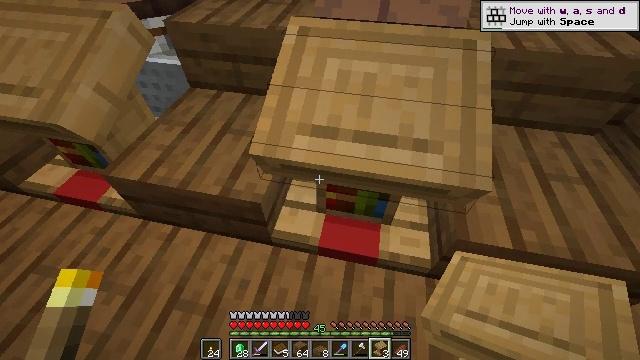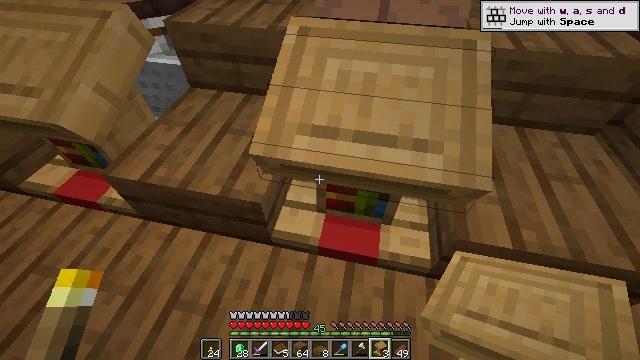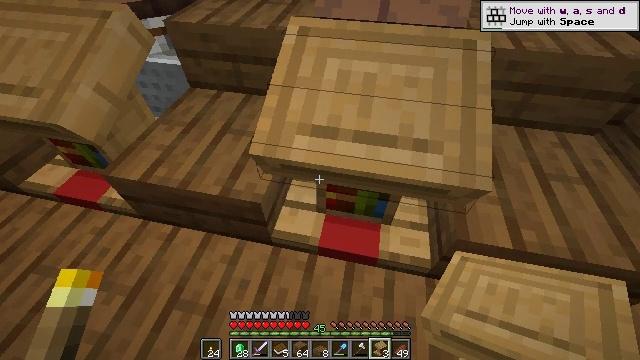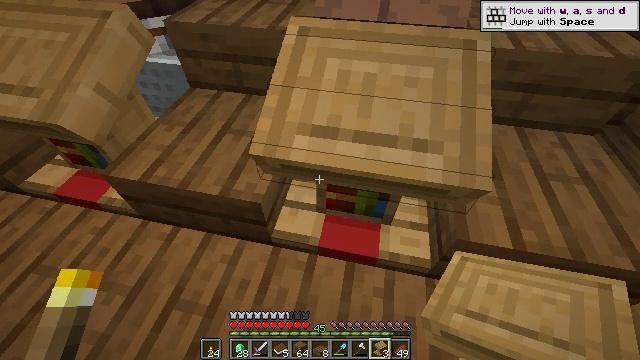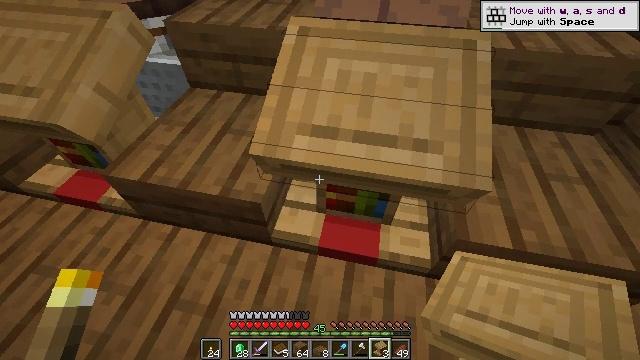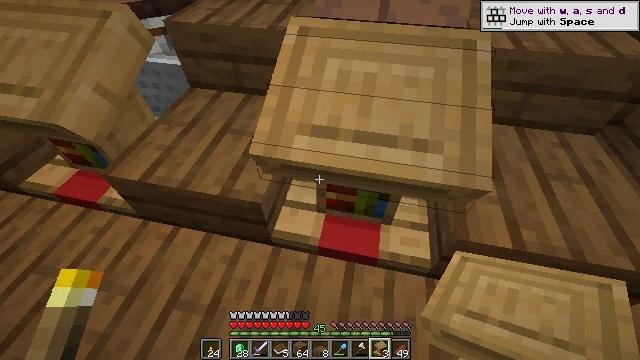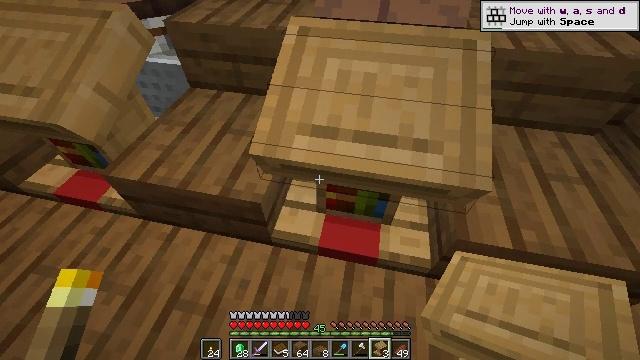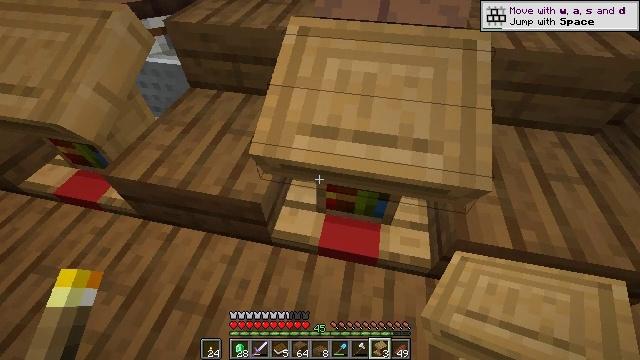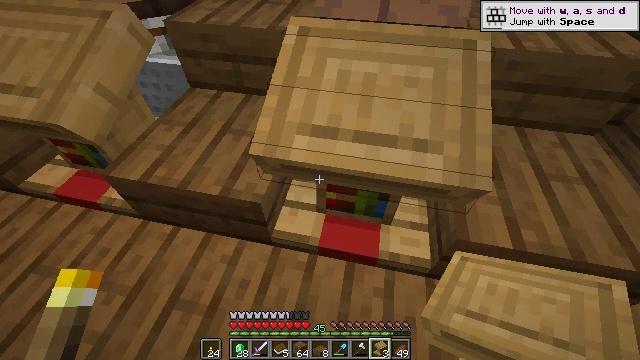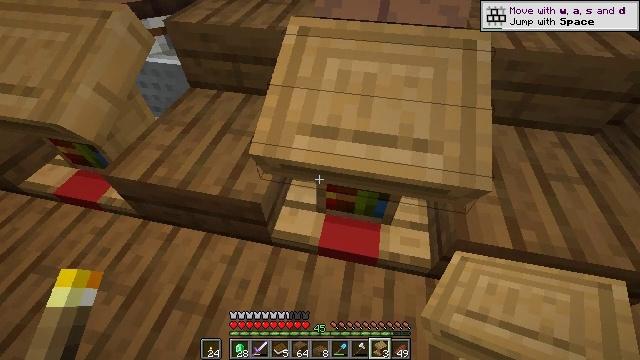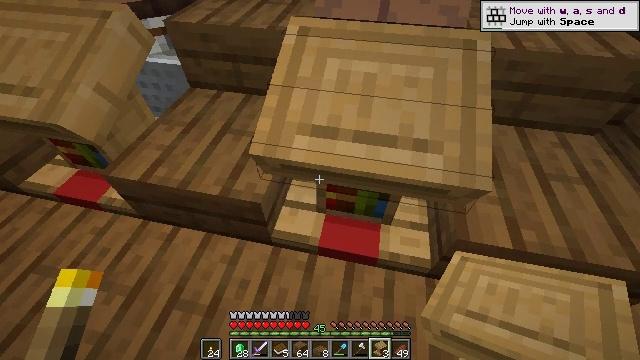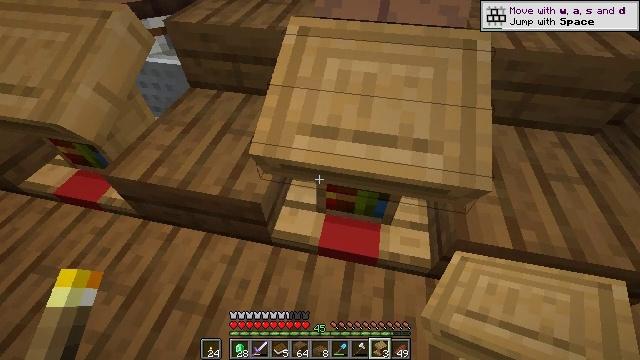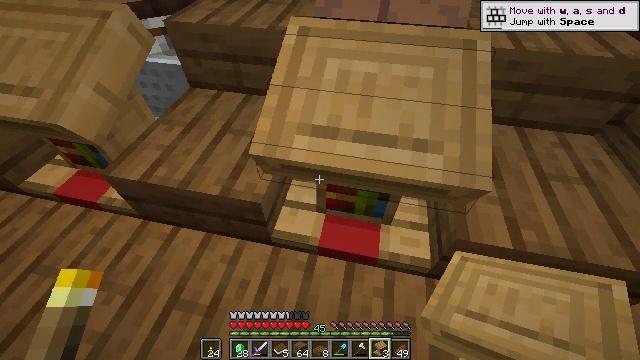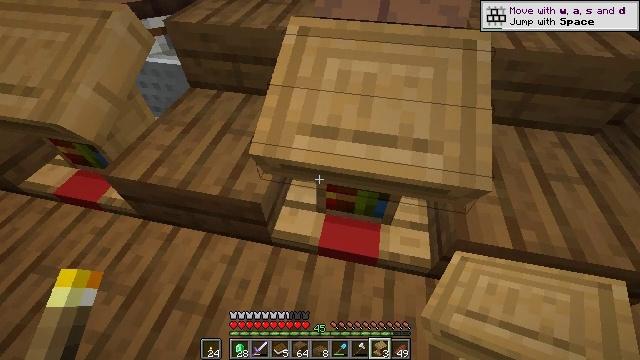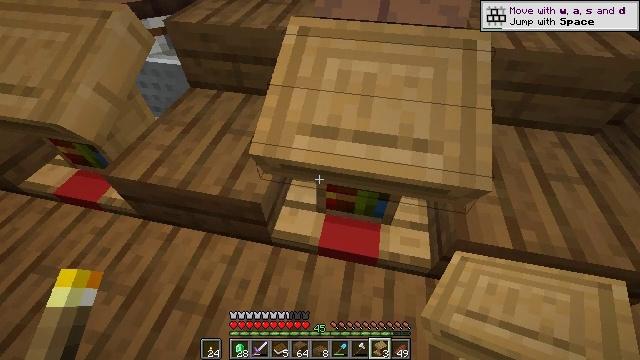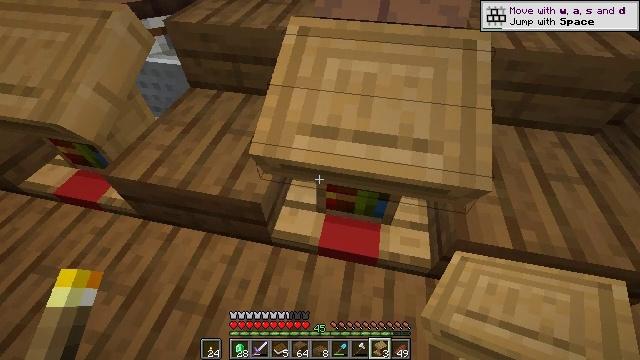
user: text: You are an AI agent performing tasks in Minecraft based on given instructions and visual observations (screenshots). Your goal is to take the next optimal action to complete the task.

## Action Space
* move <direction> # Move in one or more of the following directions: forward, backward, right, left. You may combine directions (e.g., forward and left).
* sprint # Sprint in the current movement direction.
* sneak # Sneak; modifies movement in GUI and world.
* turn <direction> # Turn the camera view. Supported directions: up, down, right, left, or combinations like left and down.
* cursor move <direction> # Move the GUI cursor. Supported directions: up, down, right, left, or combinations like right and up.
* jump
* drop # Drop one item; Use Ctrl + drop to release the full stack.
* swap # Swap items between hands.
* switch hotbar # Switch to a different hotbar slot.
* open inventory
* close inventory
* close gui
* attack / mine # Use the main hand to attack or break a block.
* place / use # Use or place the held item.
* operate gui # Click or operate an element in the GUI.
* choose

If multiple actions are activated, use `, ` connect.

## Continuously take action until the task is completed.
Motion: motion action
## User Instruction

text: Harvest spruce planks for building.
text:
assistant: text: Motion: no_op
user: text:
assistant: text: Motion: no_op
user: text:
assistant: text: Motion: no_op
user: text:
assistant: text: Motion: no_op
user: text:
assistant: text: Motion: no_op
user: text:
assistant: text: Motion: no_op
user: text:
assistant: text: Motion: no_op
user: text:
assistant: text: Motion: no_op
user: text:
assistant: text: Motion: no_op
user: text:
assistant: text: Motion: no_op
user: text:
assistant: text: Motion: no_op
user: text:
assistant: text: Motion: no_op
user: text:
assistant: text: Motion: no_op
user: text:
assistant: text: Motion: no_op
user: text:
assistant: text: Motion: no_op
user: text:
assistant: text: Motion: no_op
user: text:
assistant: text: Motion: no_op
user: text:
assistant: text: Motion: no_op
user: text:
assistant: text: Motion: no_op
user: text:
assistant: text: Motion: no_op
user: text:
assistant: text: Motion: no_op
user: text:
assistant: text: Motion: no_op
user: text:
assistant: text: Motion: no_op
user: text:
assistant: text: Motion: no_op
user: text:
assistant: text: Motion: no_op
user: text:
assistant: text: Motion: no_op
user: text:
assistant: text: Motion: no_op
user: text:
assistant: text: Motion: no_op
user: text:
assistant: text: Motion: no_op
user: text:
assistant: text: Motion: no_op